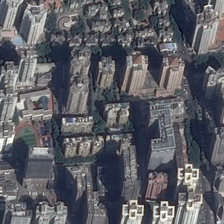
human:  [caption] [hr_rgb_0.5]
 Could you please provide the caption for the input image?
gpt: many buildings and green trees are in a commercial area .

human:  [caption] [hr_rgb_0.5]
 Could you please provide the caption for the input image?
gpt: many buildings and green trees are in a commercial area .

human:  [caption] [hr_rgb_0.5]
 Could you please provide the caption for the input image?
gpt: many buildings and green trees are in a commercial area .

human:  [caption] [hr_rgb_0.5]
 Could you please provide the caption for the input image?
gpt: many buildings and green trees are in a commercial area .

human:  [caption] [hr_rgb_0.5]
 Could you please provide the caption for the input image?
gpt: many buildings and green trees are in a commercial area .